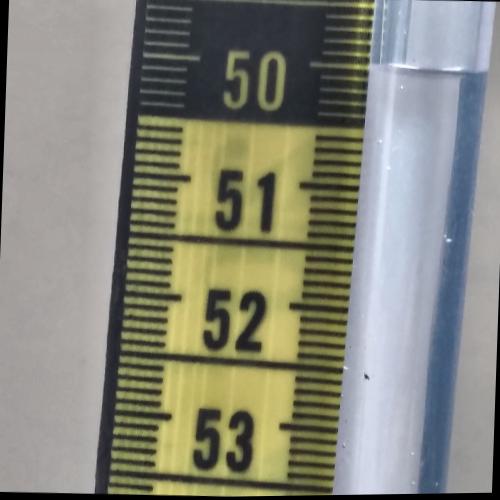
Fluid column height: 50.0 cm